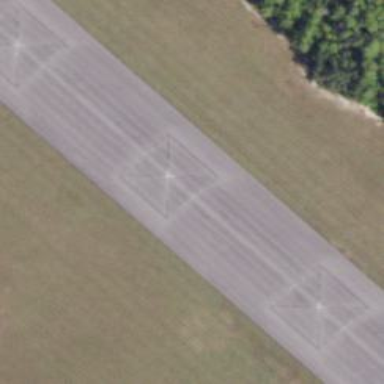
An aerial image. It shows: Image of helipad at airport.